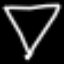
Label: diamond